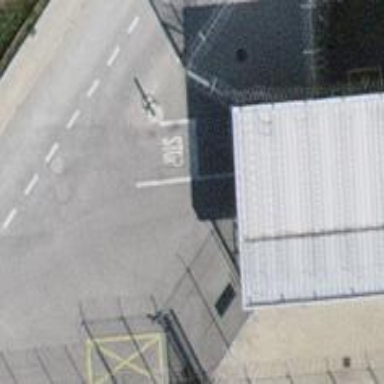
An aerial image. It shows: Gate.